Question: NOTE: first, i should say that I posted this in here as many mathematicians are experts in C++ so, I believe by posting my problem in this forum, it helps me to get comments from such persons.
> I am trying to reconstruct specific 3d objects such as and so on. For this, i am using point cloud data and then
fitting planar surfaces for the segmented point patches. Planes are
obtained by doing Least sqaure adjustments. Then my objective is to
intersect neighbouring planes and then to get intersection lines (line
segments). Then from those lines, i wish to make a something like
wireframe model.
So, as i am looking for an accurate pyramid model, i think i should . After that, i think i should , .
please refer following sample images

>
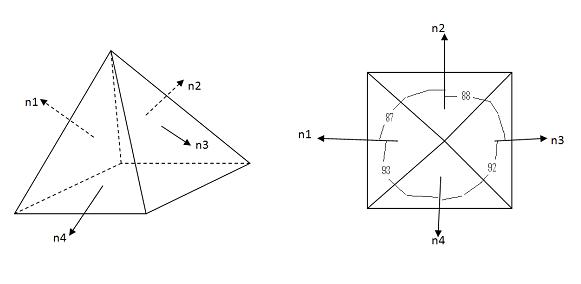
Answer: The plane that contains a face of the solid is defined by ax+by+cz+d=0, which has a normal vector (a, b, c). We can ignore the z-component (c), but we must rotate the component in the x-y plane, (a, b), so that it is perpendicular to that of the neighboring faces.
Consider face 1 and face 2. Face 1 has normal = (a, b, c), and the projection of into the x-y plane is (a, b), which we can call . Likewise, = (a, b).
We want to rotate to , so that has the of , but a 90 degrees from . So we'll take , rotate it 90 degrees (clockwise), then scale it:
= (b, -a) sqrt(a+b)/sqrt(a+b)